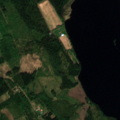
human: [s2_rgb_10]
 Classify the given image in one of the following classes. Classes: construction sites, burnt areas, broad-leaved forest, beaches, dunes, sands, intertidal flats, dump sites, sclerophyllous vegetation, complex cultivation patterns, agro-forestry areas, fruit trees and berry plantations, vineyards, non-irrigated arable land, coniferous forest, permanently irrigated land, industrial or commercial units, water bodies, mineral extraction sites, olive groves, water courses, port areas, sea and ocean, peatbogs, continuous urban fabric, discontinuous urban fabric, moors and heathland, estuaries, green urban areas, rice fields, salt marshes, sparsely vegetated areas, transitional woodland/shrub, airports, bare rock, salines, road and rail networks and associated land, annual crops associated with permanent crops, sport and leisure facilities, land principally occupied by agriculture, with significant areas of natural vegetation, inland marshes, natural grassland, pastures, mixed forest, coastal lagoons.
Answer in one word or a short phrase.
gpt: coniferous forest, mixed forest, transitional woodland/shrub, water bodies